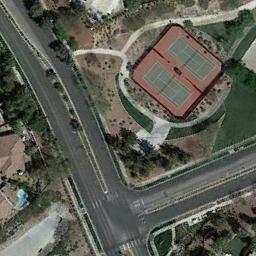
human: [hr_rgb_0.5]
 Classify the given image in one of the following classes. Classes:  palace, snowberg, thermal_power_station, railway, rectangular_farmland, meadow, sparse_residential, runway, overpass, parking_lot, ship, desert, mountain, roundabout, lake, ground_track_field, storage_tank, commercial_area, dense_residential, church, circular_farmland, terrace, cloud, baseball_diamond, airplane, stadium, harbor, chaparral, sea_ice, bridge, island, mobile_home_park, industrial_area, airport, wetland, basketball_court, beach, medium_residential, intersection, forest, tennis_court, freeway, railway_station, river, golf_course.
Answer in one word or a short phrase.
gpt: tennis_court